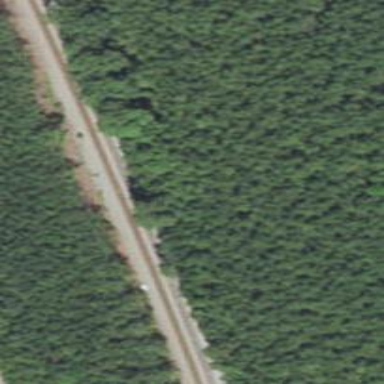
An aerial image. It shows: Railway track.